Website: apple
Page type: billing-address
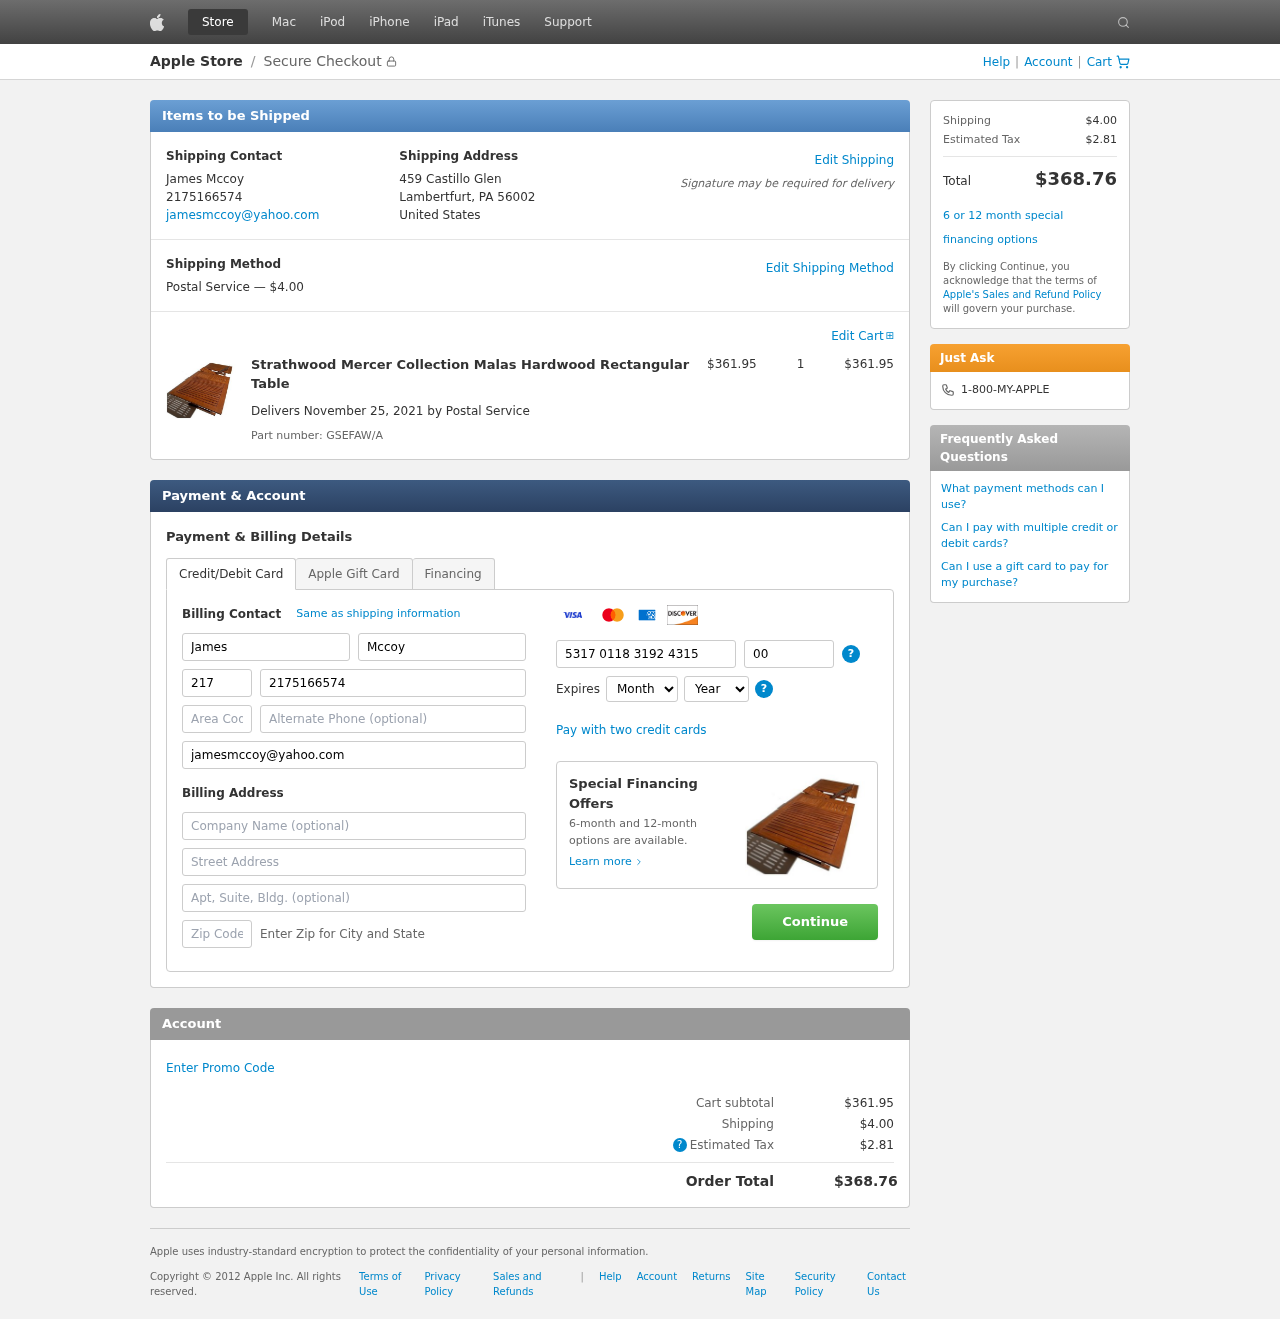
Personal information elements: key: PII_CARD_CVV
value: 002
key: PII_CARD_EXPIRY_MONTH
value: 08
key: PII_CARD_EXPIRY_YEAR
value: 28
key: PII_CARD_NUMBER
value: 5317 0118 3192 4315
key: PII_CITY_STATE_ZIP
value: Lambertfurt, PA 56002
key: PII_COUNTRY
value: United States
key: PII_EMAIL
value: jamesmccoy@yahoo.com
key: PII_FIRSTNAME
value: James
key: PII_FULLNAME
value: James Mccoy
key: PII_LASTNAME
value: Mccoy
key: PII_PHONE
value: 2175166574
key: PII_PHONE_AREA
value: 217
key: PII_STREET
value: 459 Castillo Glen
Product elements: key: PRODUCT1_NAME
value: Strathwood Mercer Collection Malas Hardwood Rectangular Table
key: PRODUCT1_PRICE
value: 361.95
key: PRODUCT1_QUANTITY
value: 1
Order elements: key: ORDER_SHIPPING_COST
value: $4.00
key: ORDER_SUBTOTAL
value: $361.95
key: ORDER_DELIVERY_DATE
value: November 25, 2021
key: ORDER_PART_NUMBER
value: GSEFAW/A
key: ORDER_TAX
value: $2.81
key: ORDER_TOTAL
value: $368.76